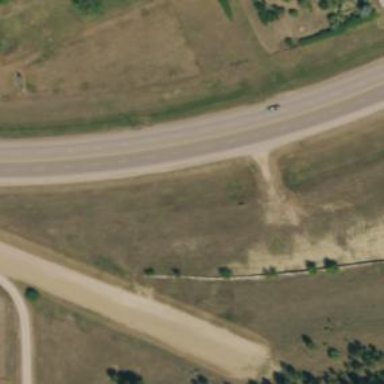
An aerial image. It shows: Trunk highway.